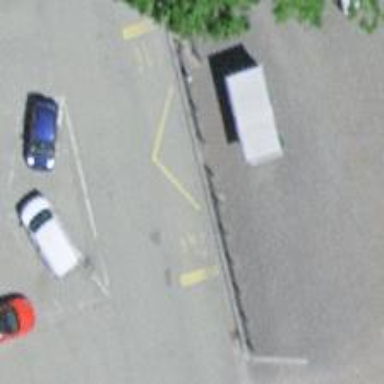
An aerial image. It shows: Bus stop with sheltered platform for public transport.